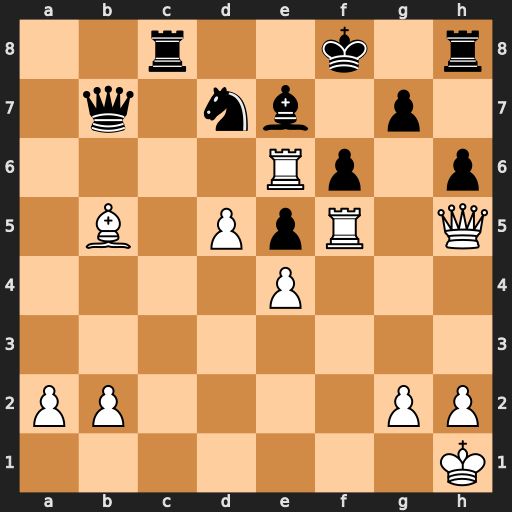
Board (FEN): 2r2k1r/1q1nb1p1/4Rp1p/1B1PpR1Q/4P3/8/PP4PP/7K
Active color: w
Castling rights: -
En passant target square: -
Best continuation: d6 Bxd6 Bc4